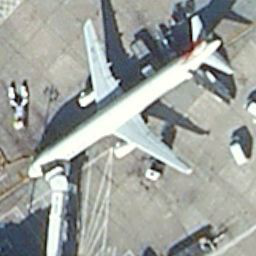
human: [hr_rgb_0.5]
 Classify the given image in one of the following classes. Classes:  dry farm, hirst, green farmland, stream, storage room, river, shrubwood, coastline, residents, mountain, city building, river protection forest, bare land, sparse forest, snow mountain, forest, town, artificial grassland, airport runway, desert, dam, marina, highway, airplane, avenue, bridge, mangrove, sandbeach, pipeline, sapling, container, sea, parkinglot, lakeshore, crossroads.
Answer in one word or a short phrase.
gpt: airplane